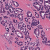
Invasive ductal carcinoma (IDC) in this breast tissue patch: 1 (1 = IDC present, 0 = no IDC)